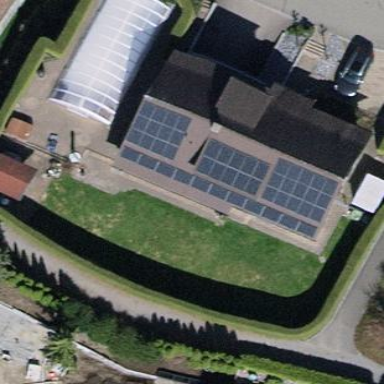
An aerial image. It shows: Solar power generator utilizing photovoltaic technology with solar photovoltaic panels.